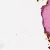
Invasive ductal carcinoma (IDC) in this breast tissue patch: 0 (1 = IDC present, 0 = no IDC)